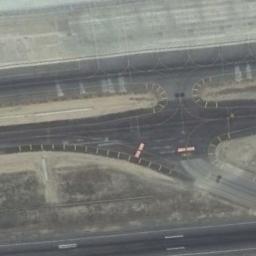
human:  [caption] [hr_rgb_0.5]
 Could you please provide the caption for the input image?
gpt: The runway is marked with lines .

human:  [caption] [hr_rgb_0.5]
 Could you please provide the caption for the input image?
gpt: The runway is on the bare land .

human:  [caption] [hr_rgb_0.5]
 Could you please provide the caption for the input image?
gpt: A number of complex staggered runways are next to a concrete floor with white short and thick markings on the runway .

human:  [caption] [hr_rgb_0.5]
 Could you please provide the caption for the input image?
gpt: Some runways go through the open area .

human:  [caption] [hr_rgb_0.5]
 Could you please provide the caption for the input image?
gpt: There are some empty land beside the runway .